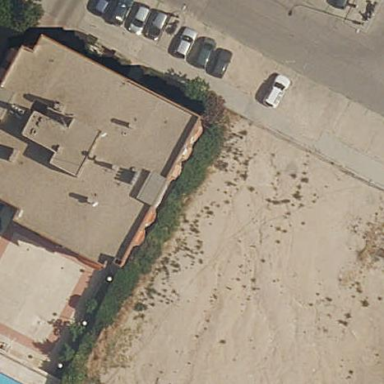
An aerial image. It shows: Image showing building with apartments.